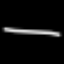
Label: line